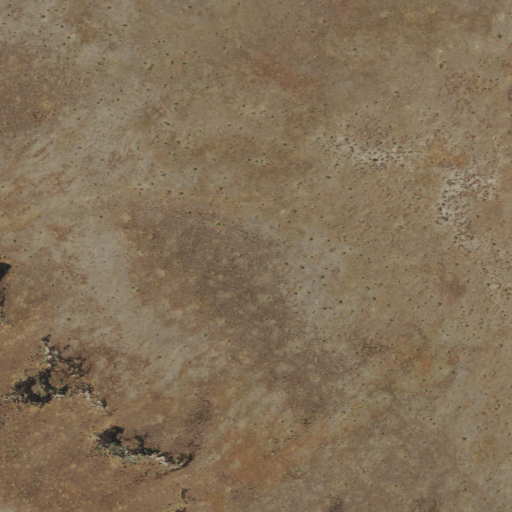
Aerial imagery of mountain in California named Wild Horse Mesa containing shrub and grassland